Question:
Is there any way to disallow slider images on google search results ? I heard that making robots.txt will fix this problem.
'''
User-agent: Googlebot-Image
Disallow: /images/abc.jpg
'''
: this is for a perticular image. and I want to disallow a whole image directory
'''
User-agent: Googlebot-Image
Disallow: /images/
'''
: is it possible to make something like this ? will it affect the existing search result ?
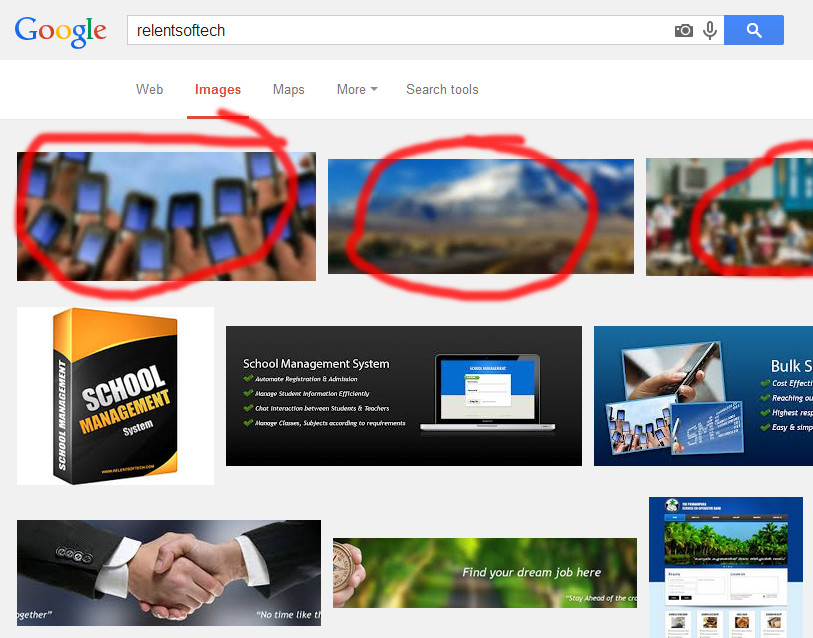
Answer: Yes, it's possible. Use your 2nd variant. After some time, these restricted images will dissapear from image search, since Google will remove it from the index due to restriction. Don't forget to add/test new to your Google Webmaster Tools account.